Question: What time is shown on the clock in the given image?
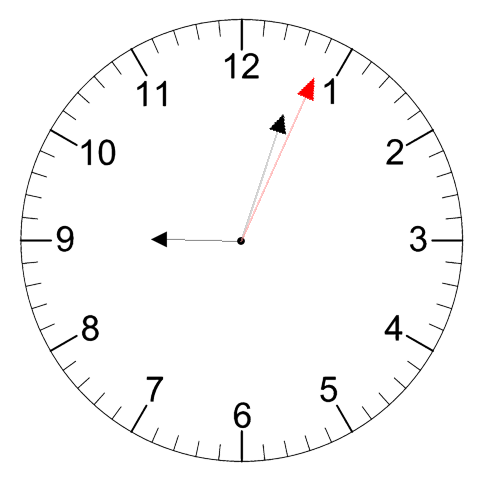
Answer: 09:03:04